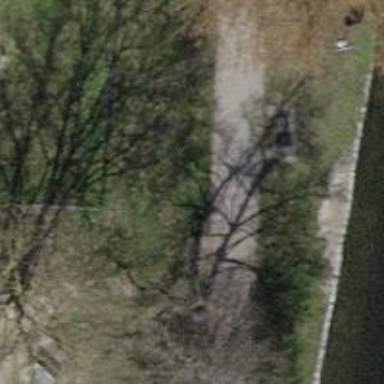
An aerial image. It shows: Brown bench in the vicinity.